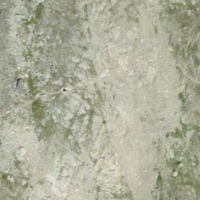
EUNIS habitat code: 48
Species observed at this site:
Silene acaulis